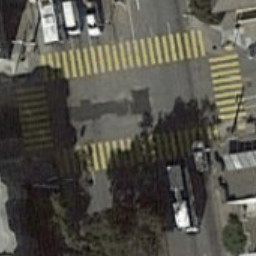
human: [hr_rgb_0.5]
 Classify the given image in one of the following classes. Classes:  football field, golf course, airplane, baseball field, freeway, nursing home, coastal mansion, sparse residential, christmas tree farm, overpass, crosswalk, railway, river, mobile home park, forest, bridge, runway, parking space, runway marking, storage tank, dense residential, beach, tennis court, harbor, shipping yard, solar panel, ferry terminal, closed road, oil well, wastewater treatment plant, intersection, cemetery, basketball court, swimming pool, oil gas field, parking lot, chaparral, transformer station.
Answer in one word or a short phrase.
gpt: crosswalk